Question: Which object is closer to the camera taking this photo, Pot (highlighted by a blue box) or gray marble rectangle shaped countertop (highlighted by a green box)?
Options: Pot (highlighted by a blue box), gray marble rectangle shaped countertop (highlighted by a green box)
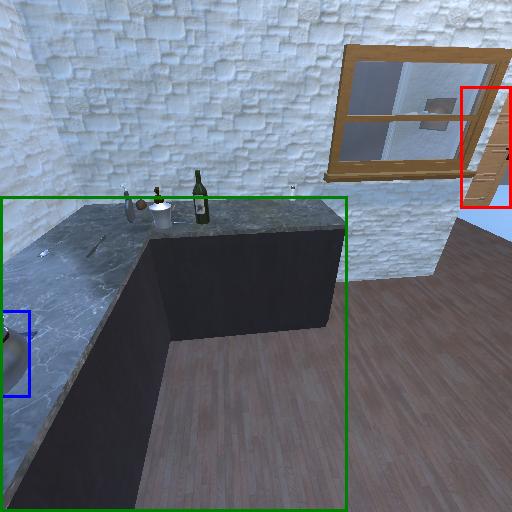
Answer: Pot (highlighted by a blue box)